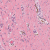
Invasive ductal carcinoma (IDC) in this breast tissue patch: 0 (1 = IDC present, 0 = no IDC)